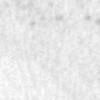
Label: no_change